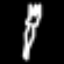
Label: fork